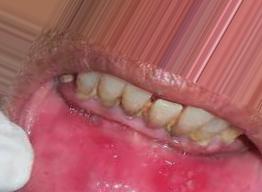
Condition: Mouth Ulcer